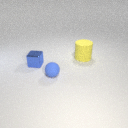
large yellow rubber cylinder to the right of small blue metal cube